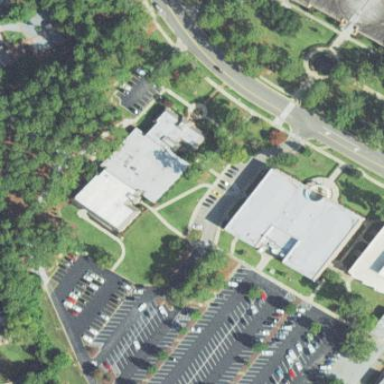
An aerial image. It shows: College building.